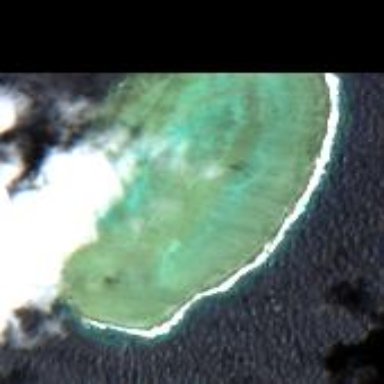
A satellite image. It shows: Beautiful reef in its natural state.